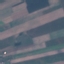
Land use / land cover class: AnnualCrop